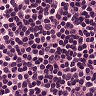
Metastatic tissue present: no